Interaction volume radius: 5 \u00c5
Interaction volume height: 15 \u00c5
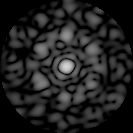
Disorder parameter: 0.7061